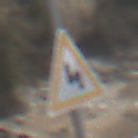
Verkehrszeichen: DoppelkurveZunaechstLinks
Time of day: Midday
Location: Outdoor (Nature)
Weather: PartlyCloudy
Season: NotSpecified
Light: Natural